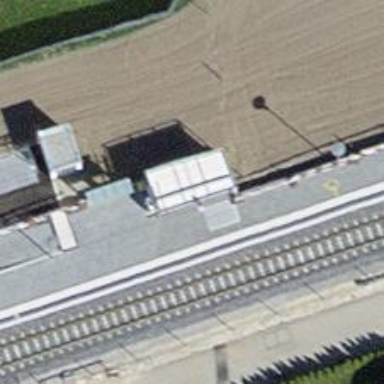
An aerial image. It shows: Halt on the railway.